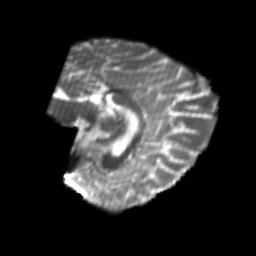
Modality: T2w
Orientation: sagittal
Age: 20
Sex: female
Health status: healthy
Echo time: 0.074 s